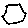
Label: hexagon